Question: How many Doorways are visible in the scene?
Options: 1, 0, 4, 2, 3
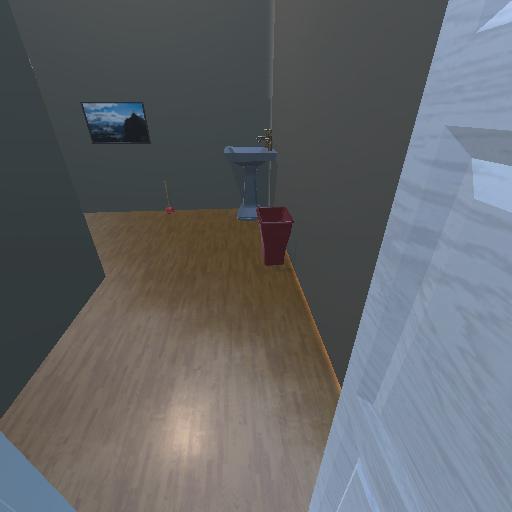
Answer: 1